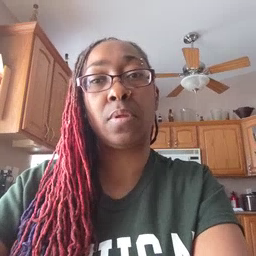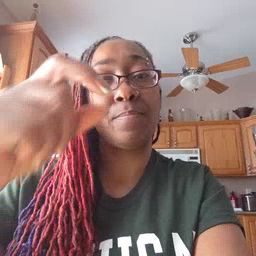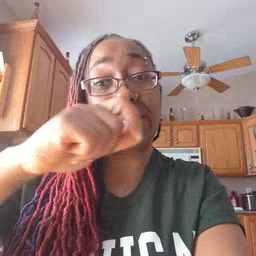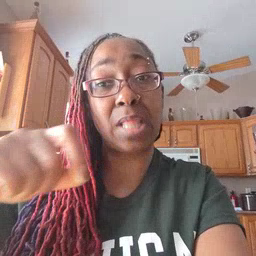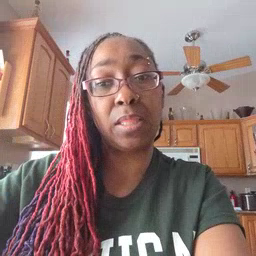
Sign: pencil